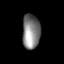
Tissue: lung
Cell type: Endothelial cells
Senescence score: 0.547
Nuclear area (px): 602
Mean DAPI intensity: 129.086